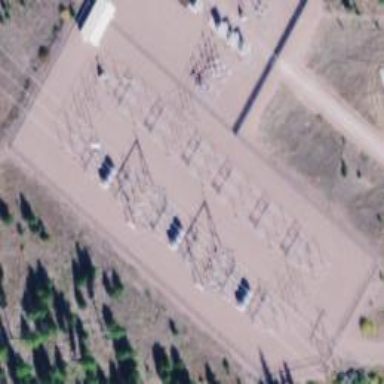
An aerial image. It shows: Outdoor power substation surrounded by fence. The substation is specifically for distribution purposes.